Question: I want calculate the all students credit hours separately group by stduents of each?
needed help to correction of query

'''
select distinct altcode,name,
(
SELECT sum(CRHRS)
FROM V_ALLSTUDATA
WHERE grades in ('A','A+','B','B+','C','C+','D','D+')
group by altcode
) as completed_credit_hours,
(select sum(crhrs)
from V_ALLSTUDATA
where grades is null
group by altcode
) as registerd_credit_hours
from V_ALLSTUDATA
where sem_code like'%FALL-19%'
group by altcode,name;
'''
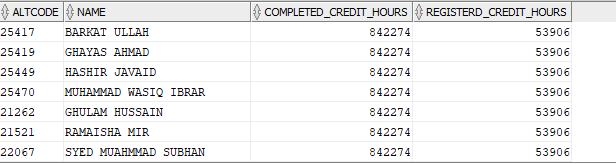
Answer: Try this:
'''
select distinct altcode,name,
(
SELECT sum(CRHRS)
FROM V_ALLSTUDATA b
WHERE grades in ('A','A+','B','B+','C','C+','D','D+') and a.name = b.name and a.altcode= b.altcode
) as completed_credit_hours,
(select sum(crhrs)
from V_ALLSTUDATA b
where grades is null and a.name = b.name and a.altcode= b.altcode
) as registerd_credit_hours
from V_ALLSTUDATA a
where sem_code like'%FALL-19%';
'''